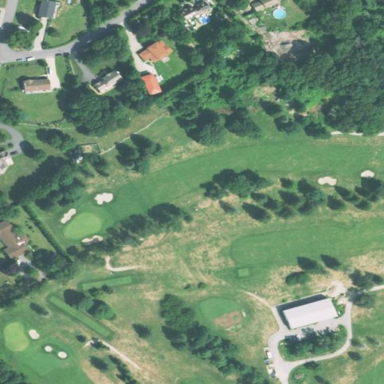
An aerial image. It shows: Grassy area designated as golf fairway.